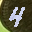
Label: 4